Interaction volume radius: 10 \u00c5
Interaction volume height: 25 \u00c5
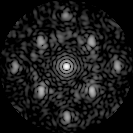
Disorder parameter: 0.4224